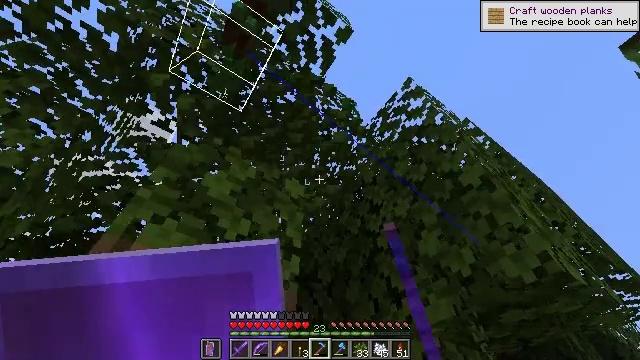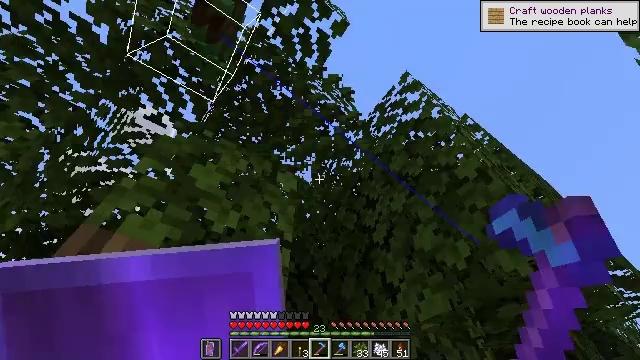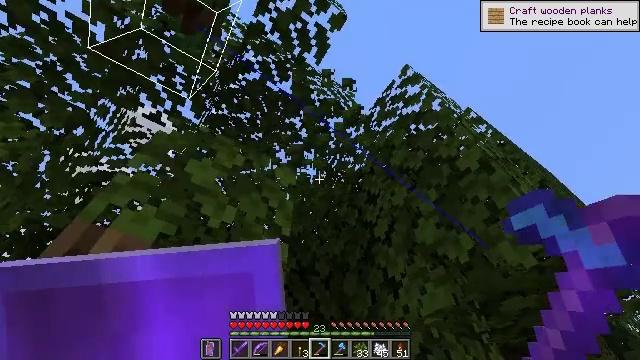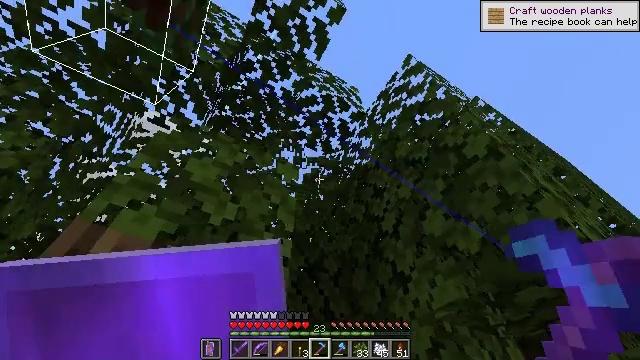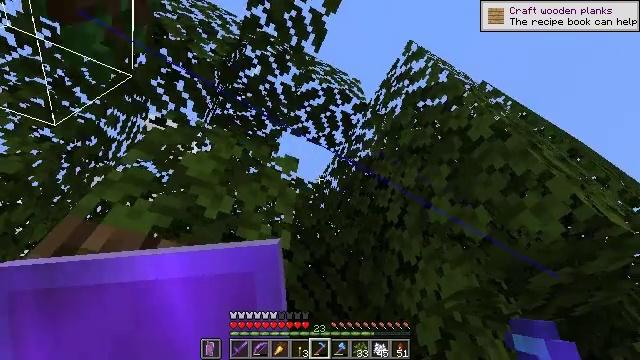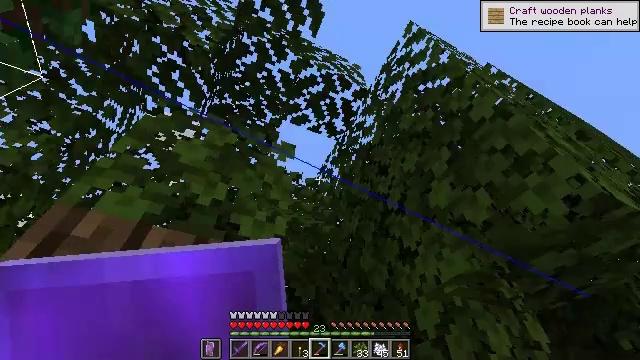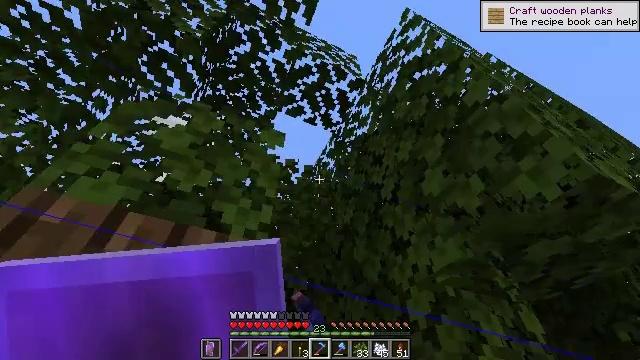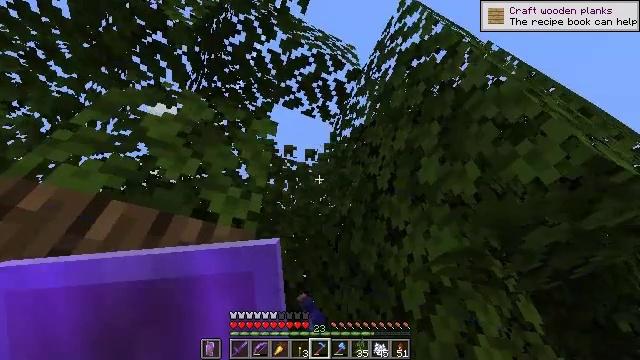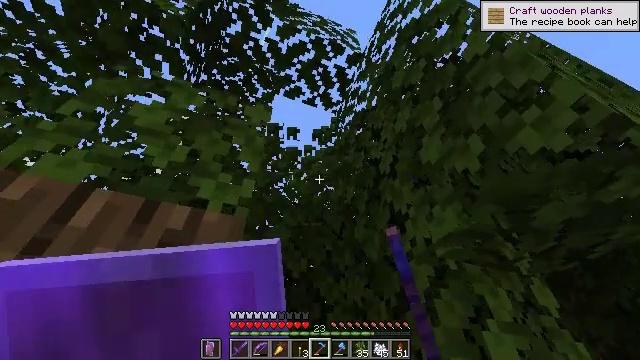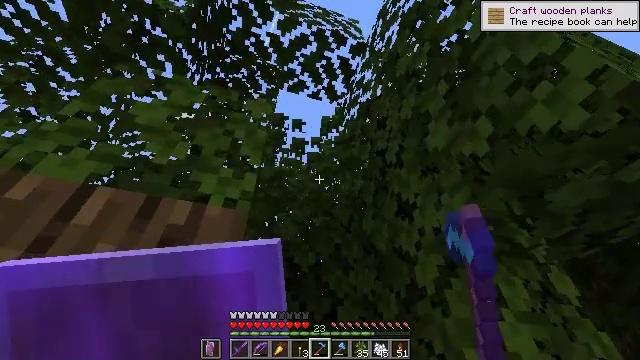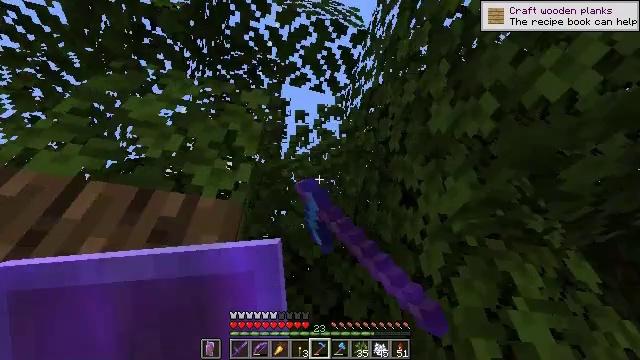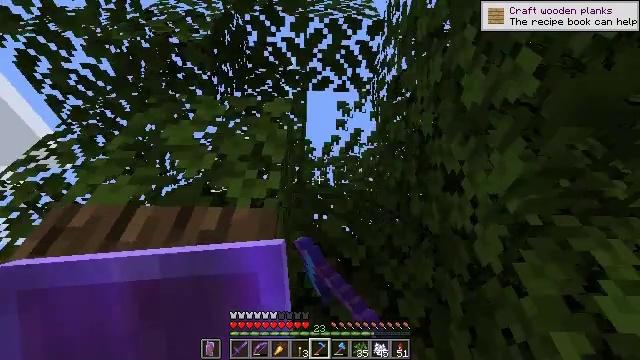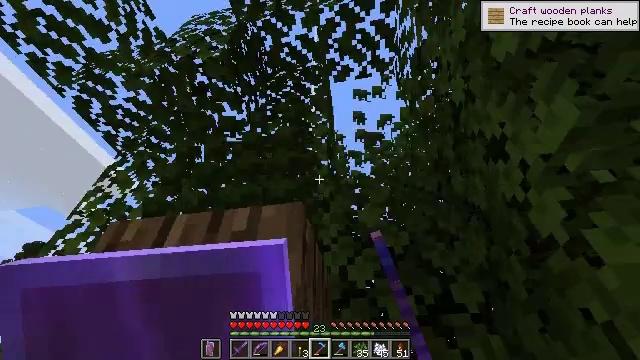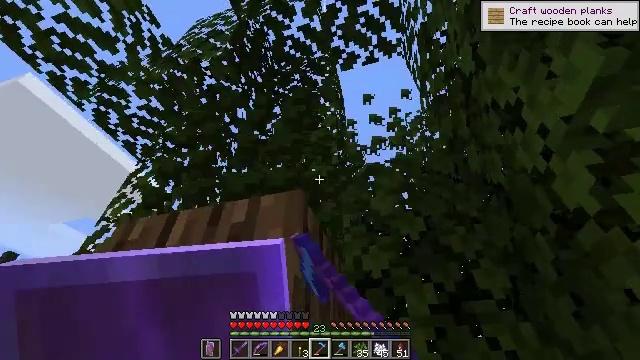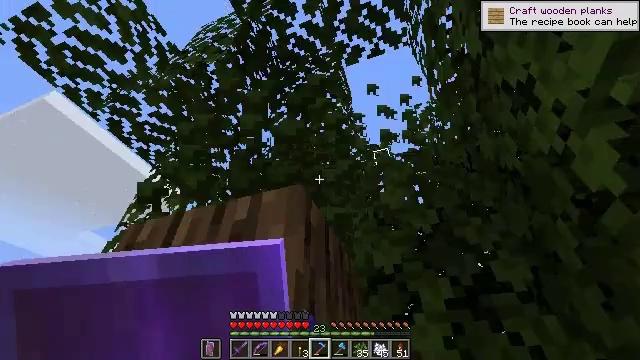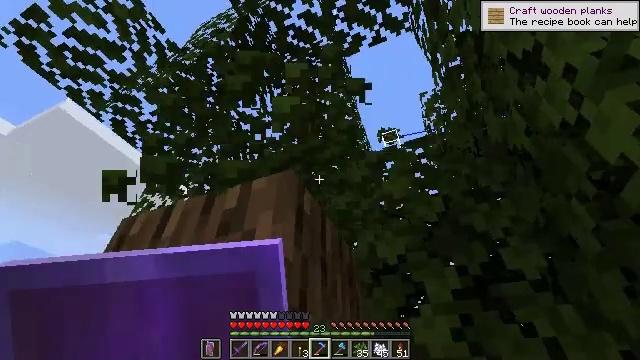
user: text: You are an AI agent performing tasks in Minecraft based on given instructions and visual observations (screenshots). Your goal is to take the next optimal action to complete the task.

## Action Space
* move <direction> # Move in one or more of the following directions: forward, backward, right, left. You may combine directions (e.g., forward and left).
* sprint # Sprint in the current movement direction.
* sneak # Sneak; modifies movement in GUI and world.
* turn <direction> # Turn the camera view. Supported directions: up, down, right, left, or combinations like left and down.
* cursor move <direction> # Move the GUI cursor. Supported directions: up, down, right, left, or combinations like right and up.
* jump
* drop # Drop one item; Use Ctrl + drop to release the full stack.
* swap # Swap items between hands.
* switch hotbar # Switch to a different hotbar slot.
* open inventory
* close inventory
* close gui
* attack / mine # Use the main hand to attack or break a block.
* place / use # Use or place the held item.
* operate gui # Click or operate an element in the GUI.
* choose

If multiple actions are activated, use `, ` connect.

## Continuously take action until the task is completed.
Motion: motion action
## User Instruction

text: Gather oak leaves by attacking.
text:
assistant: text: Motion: move forward and move right, sneak, attack / mine
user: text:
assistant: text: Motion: move forward and move right, sneak, turn left, attack / mine
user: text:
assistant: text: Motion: move forward and move right, sneak, turn left, attack / mine
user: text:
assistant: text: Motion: move forward and move right, sneak, turn left, attack / mine
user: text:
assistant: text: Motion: move forward and move right, sneak, turn left and down, attack / mine
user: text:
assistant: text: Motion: move forward and move right, sneak, attack / mine
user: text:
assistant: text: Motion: move forward and move right, sneak, turn down, attack / mine
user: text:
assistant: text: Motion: move forward and move right, sneak, turn left and down, attack / mine
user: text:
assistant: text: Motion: move forward and move right, sneak, turn left, attack / mine
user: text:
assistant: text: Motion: move forward and move right, sneak, turn left, attack / mine
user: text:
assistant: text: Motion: move forward and move right, sneak, turn left, attack / mine
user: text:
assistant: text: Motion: move forward and move right, sneak, turn left, attack / mine
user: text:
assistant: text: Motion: move forward and move right, sneak, turn left, attack / mine
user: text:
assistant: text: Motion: move forward and move right, sneak, turn left, attack / mine
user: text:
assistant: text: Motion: move forward, sneak, turn left, attack / mine
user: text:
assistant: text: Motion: move forward, sneak, turn left, attack / mine
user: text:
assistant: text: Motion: move forward, sneak, turn left, attack / mine
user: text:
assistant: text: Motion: move forward, sneak, turn left, attack / mine
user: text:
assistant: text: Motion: move forward, sneak, attack / mine
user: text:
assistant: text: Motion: move forward, sneak, attack / mine
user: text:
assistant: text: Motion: move forward, sneak, attack / mine
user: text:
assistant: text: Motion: move forward, sneak, turn up, attack / mine
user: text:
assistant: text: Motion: move forward, sneak, turn right and up, attack / mine
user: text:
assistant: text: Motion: move forward, sneak, turn right and up, attack / mine
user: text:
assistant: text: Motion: move forward, sneak, turn right and up, attack / mine
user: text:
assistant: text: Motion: move forward, attack / mine
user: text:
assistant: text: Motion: move forward, attack / mine
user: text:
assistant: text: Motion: move forward, attack / mine
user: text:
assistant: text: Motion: move forward, attack / mine
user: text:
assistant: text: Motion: move forward, attack / mine